Current action and preconditions to check: trajectory_clear

Your task: For each precondition in the list above, predict whether it will hold at this action.

Consider the current scene as observed from the mobile robot's camera, and analyze the predicted future states of all dynamic agents (e.g., people, animals, vehicles, or any moving entities) within the NEXT SECOND.

IMPORTANT: Only answer "very likely" if you are absolutely certain—based on strong, clear evidence—that a dynamic agent will violate the precondition in the predicted future state. Do NOT answer "very likely" for unlikely, ambiguous, or low-probability risks.

Ask yourself for each precondition: Is there a high probability, with clear and convincing evidence, that the predicted future states of any dynamic agent will interfere with the predicted future state of the currently executing action within the NEXT SECOND, causing that precondition to fail?

Assess the risk level based on these predictions. Use "likely" or "very likely" if motions create a clear risk of interference.

Use "neutral" or "improbable" if agents are nearby but their predicted paths are clearly diverging or non-conflicting.

Failure Risk Categories: "very improbable", "improbable", "neutral", "likely", "very likely"

Answer Format: Output ONLY the probability_of_failure value from these categories: "very improbable", "improbable", "neutral", "likely", "very likely"

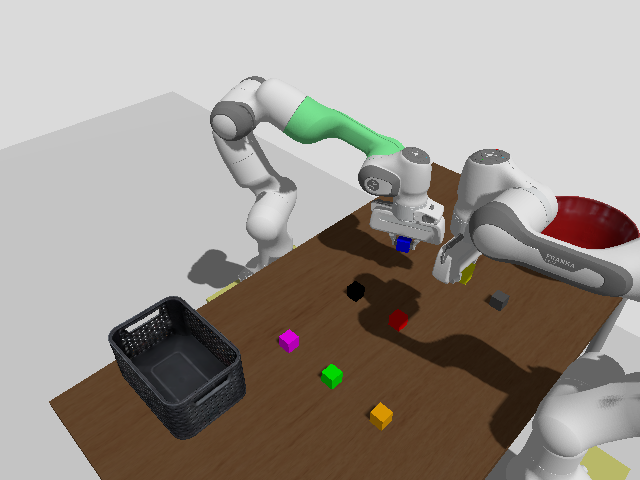

Answer: improbable